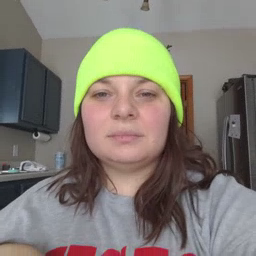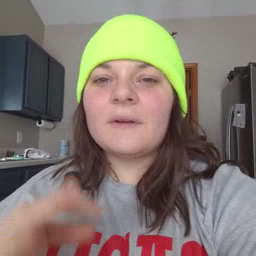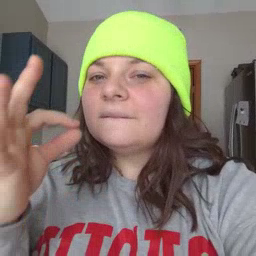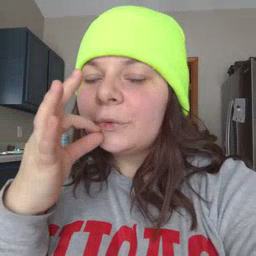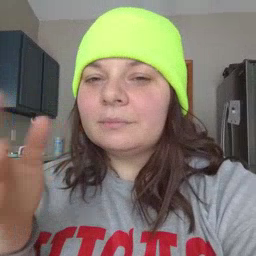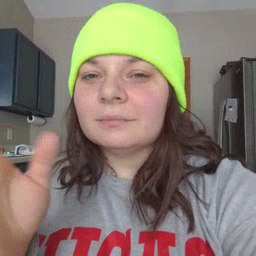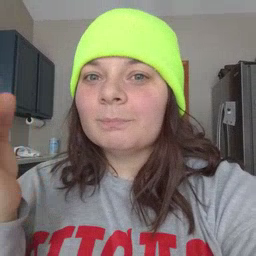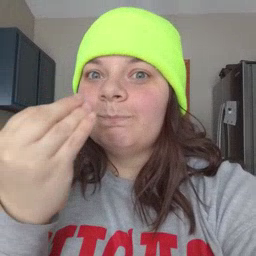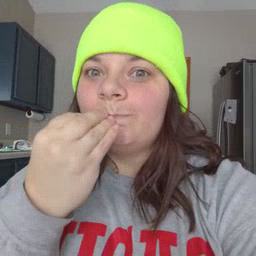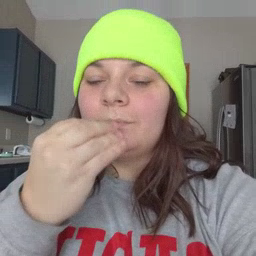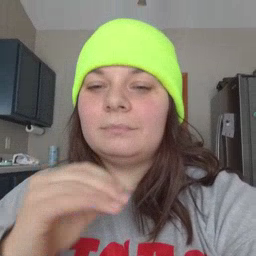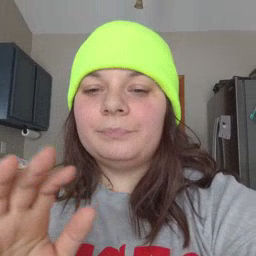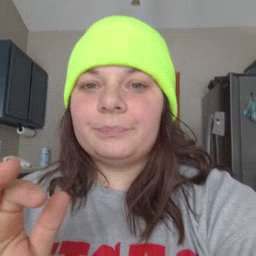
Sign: food